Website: lowes
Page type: account-selection
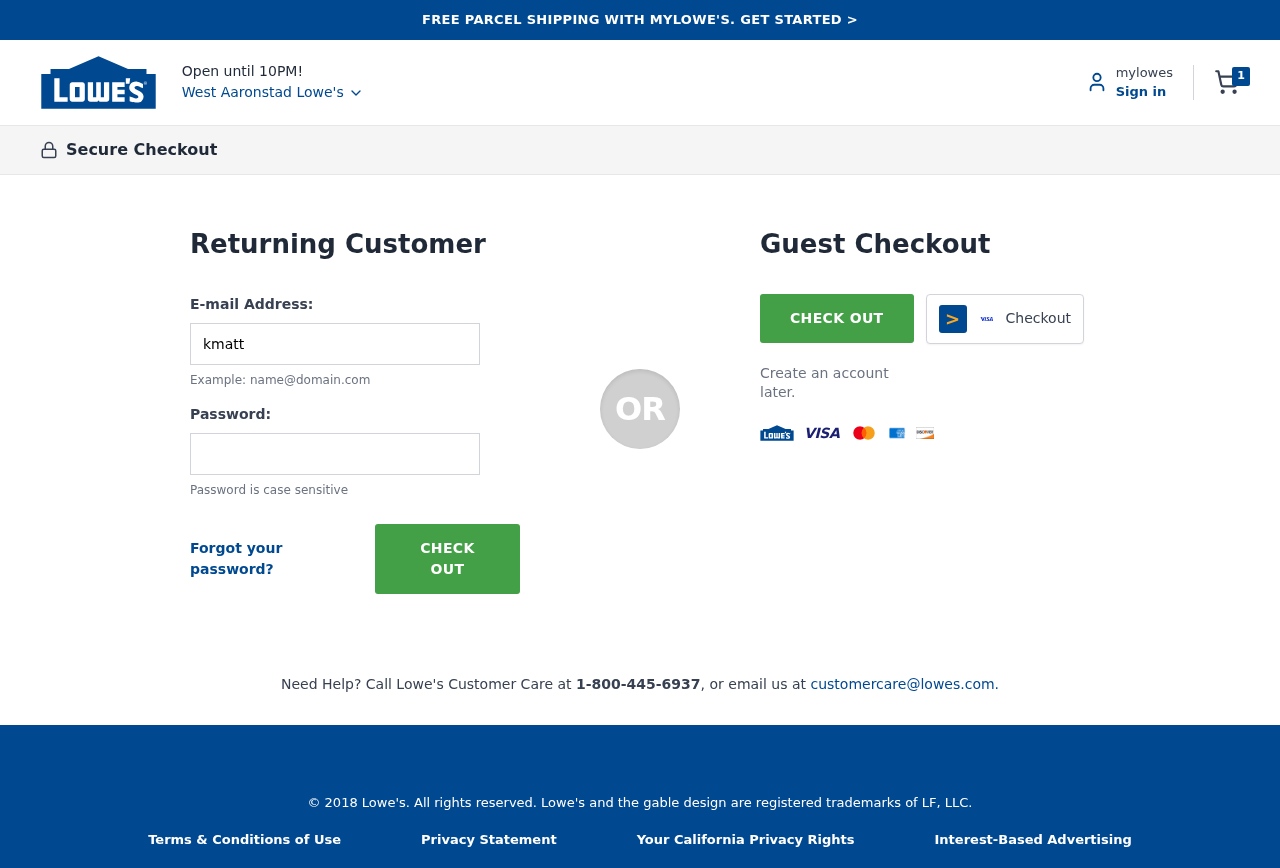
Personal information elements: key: PII_CITY
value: West Aaronstad Lowe's
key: PII_LOGIN_USERNAME
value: kmatthews333
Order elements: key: ORDER_NUM_ITEMS
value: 1